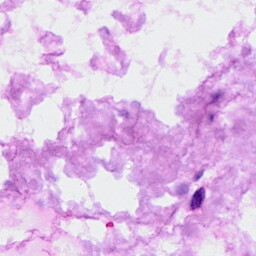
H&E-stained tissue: Ovarian